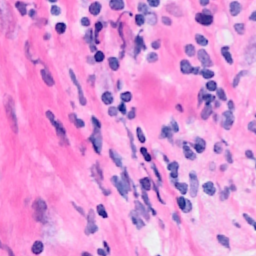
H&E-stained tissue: Breast